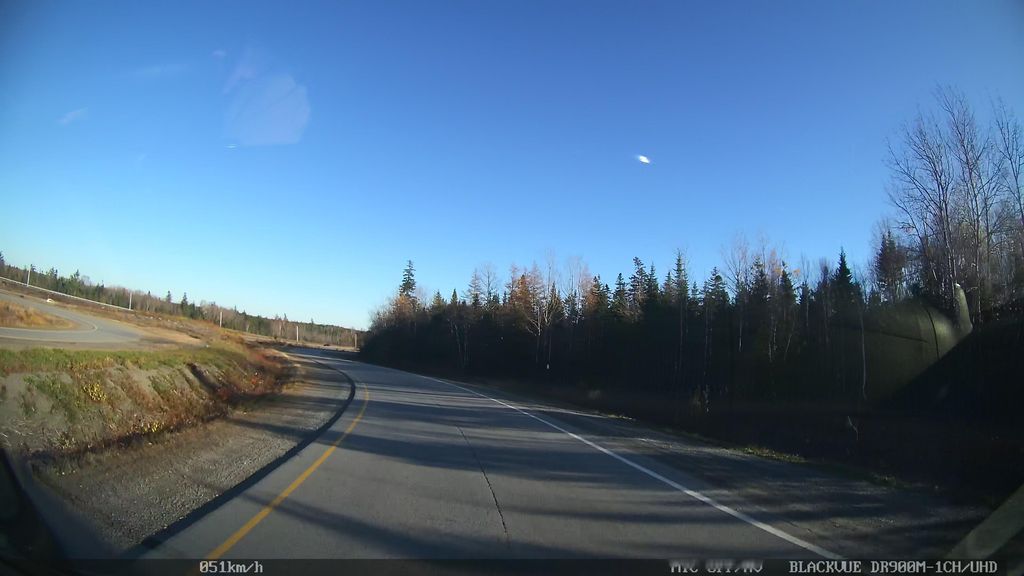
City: halifax